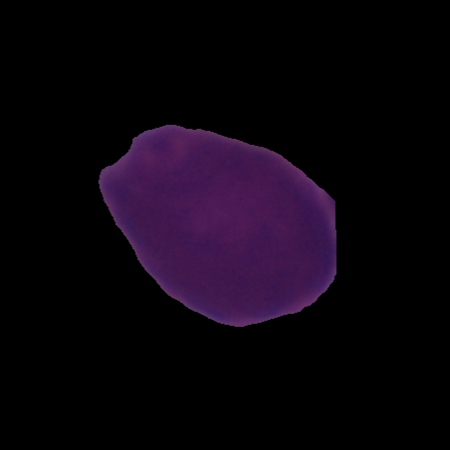
Label: cancer